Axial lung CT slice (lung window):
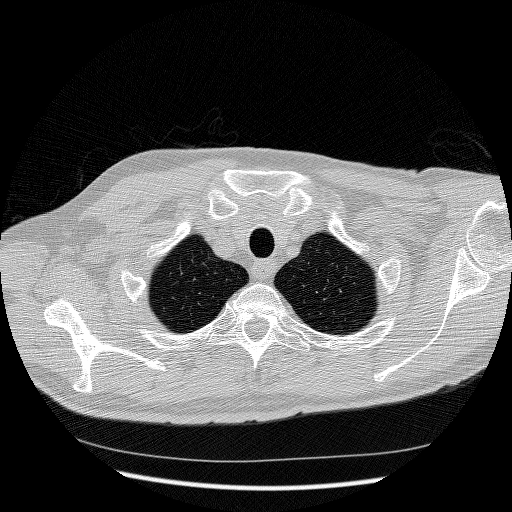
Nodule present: no